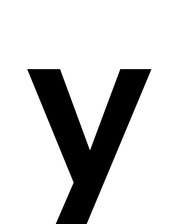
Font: Poppins-SemiBold